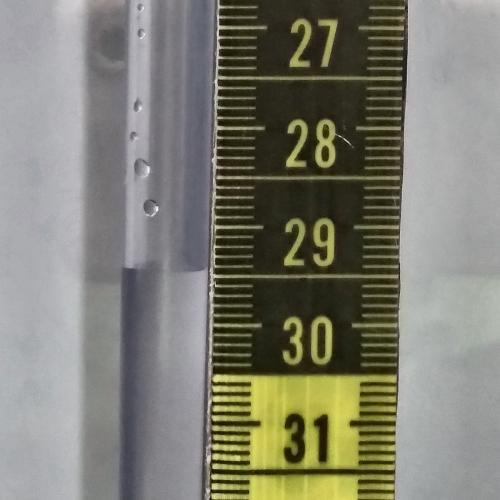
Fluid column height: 29.4 cm